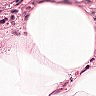
Metastatic tissue present: no